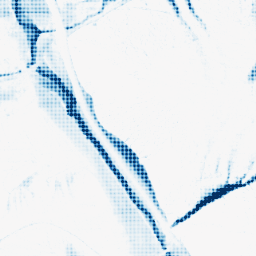
Category: morphological
Decomposition family: morphological_ellipse
Decomposition parameters: operation: closing
width: 10
height: 50
Upsampling method: sinc_blackman
Upsampling parameters: scale: 4
kernel_size: 4
Upsampling scale: 4